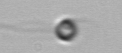
Label: flagellate